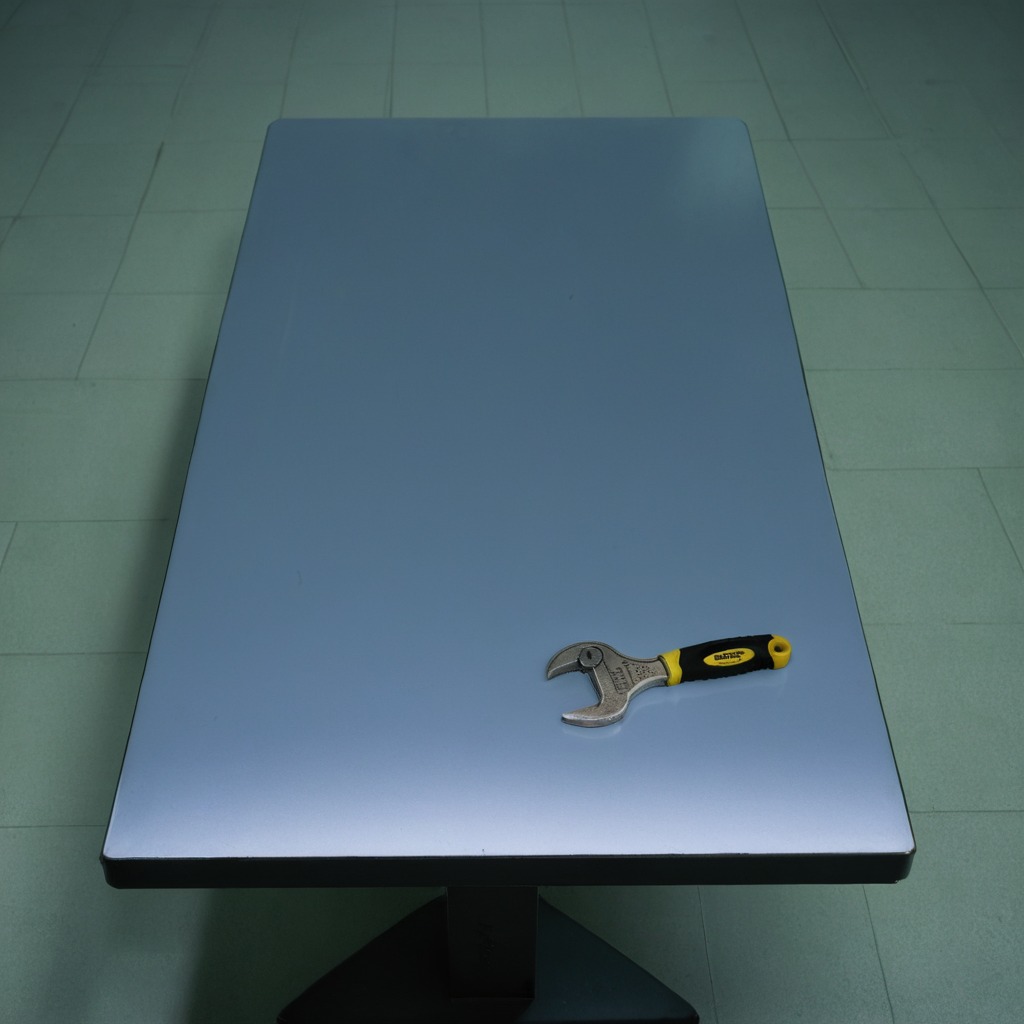
An wrench is lying on a clean empty table in a railway signal maintenance room.